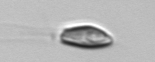
Label: Chrysochromulina